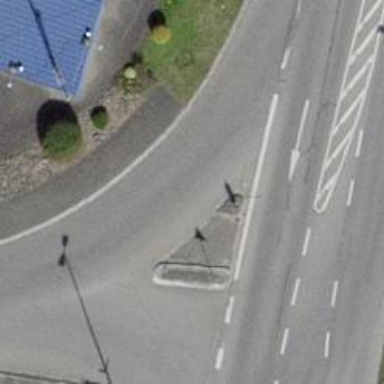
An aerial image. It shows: Tertiary link road with asphalt surface.